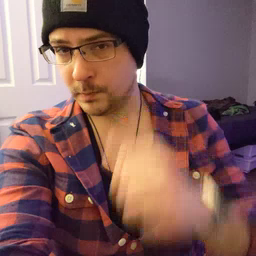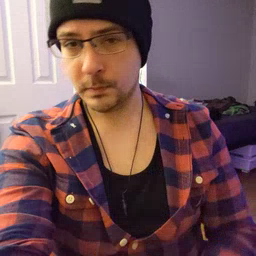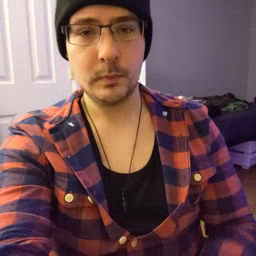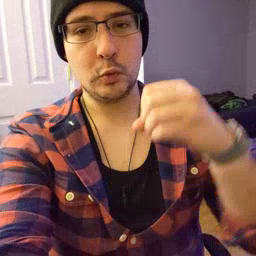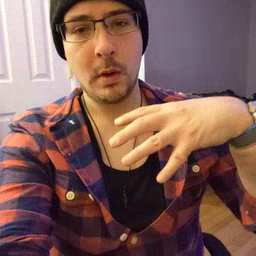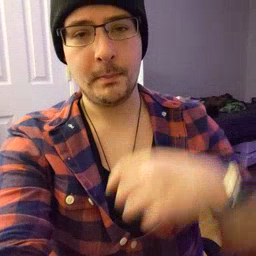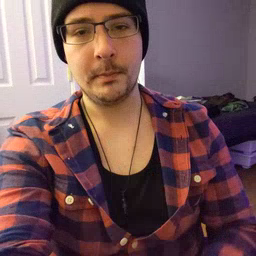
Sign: drop